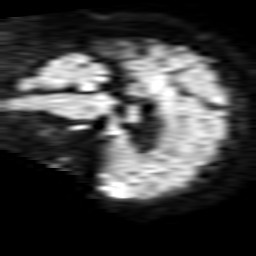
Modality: TRACE
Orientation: sagittal
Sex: male
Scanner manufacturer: philips
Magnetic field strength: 1.5 T
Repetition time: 4.819 s
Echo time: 0.07764 s